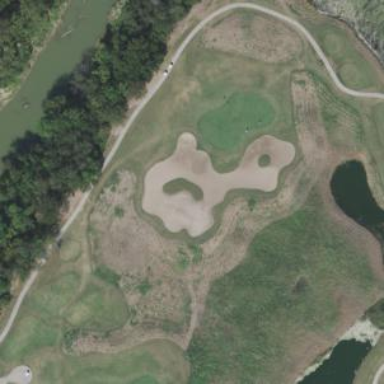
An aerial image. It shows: Bunker on golf course.